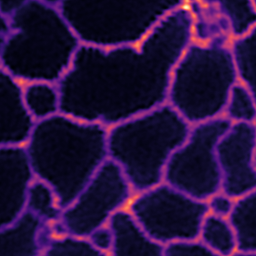
Label: Super-resolution ER image